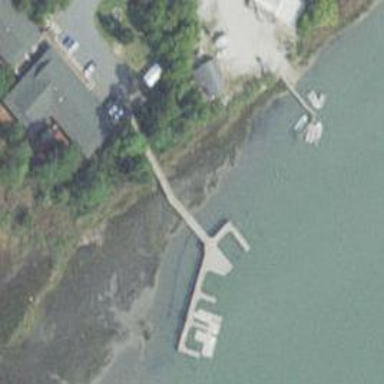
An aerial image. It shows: Man-made pier.